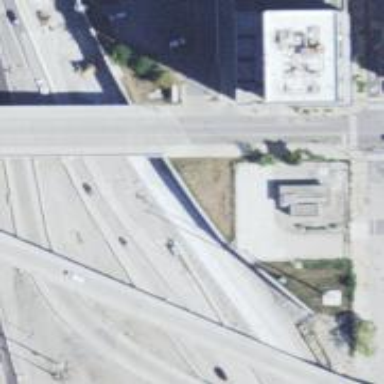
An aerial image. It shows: Secondary road bridge with separate sidewalk.